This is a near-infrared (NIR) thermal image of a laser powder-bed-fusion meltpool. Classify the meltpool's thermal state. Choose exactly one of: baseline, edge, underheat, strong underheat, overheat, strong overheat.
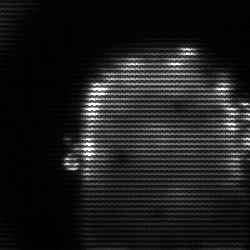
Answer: baseline